Question: Is it possible to include the 'From' field in a 'MFMailComposeViewController' so that if a user has more than one account on their device they can choose which email account to send an email from?

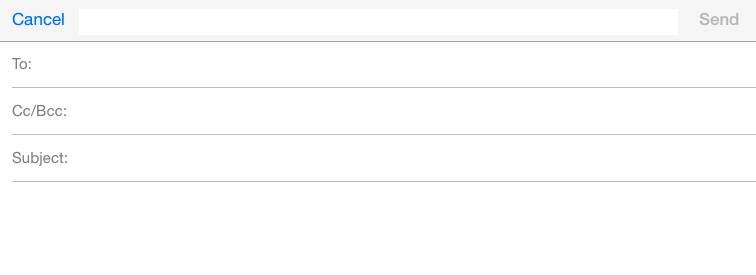
Answer: There is no from field property. The user can select their email address inside the MFMailComposeViewController itself (while writing the email). Hard coding it in would be redundant. If a user has more than one email they can elect which one to choose from again, in the MFMailComposeViewController